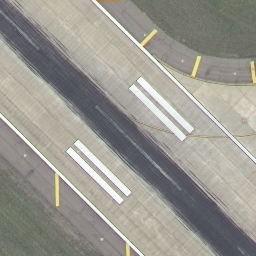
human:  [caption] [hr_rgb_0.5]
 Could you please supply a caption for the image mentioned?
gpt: There are some mark lines on the straight runway .

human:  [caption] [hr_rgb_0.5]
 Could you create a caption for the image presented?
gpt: It is a straight runway with some white mark lines on it .

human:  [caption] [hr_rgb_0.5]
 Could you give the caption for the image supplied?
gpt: It is a straight runway with some mark lines on it .

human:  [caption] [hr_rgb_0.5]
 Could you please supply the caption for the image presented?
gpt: A straight runway with some mark lines on it .

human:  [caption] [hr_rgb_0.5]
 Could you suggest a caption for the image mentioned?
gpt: A straight runway with some white mark lines on it .